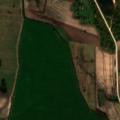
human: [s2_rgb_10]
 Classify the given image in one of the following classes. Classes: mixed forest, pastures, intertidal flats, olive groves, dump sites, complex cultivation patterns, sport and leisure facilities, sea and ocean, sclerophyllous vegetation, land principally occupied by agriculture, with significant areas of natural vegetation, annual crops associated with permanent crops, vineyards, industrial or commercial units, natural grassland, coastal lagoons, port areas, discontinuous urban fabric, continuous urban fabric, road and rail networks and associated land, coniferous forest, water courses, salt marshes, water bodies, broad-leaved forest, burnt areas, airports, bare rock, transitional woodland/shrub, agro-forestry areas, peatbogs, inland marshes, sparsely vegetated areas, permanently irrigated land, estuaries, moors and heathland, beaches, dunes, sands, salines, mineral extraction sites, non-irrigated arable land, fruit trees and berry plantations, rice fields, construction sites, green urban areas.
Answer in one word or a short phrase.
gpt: non-irrigated arable land, transitional woodland/shrub